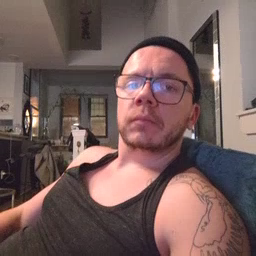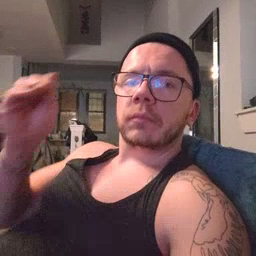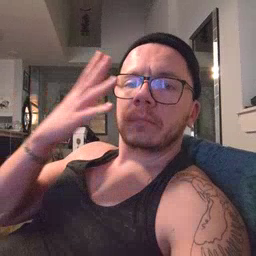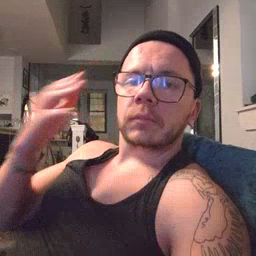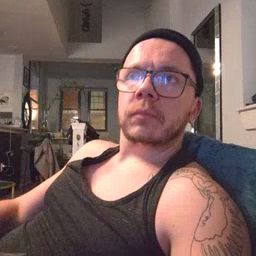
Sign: sun